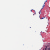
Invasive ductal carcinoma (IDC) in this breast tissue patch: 0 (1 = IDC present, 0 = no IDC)